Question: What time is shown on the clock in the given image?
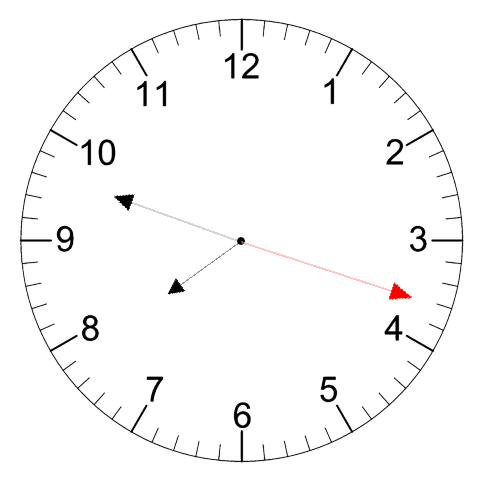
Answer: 07:48:18